Question: What is Activity base class: java.lang.Object or android.content.Context?
The class overview is not clear to me (see the image please).

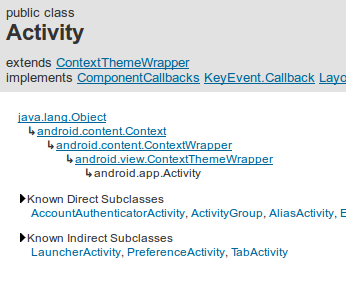
Answer: In Java every class has an 'Object' as a superclass (You can also have more information <URL>, and 'Activity' has it in its inheritance tree.